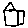
Label: house